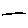
Label: line